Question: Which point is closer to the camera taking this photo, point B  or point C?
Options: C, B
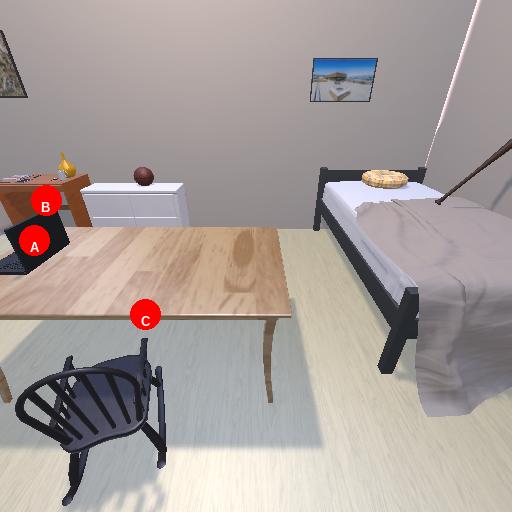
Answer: C